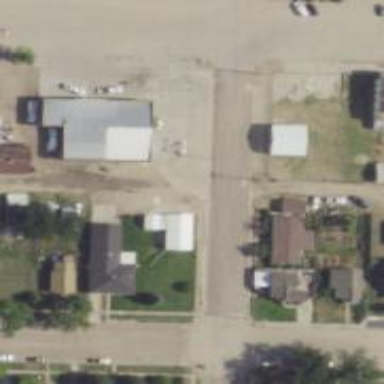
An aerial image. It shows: Alley classified as service road.